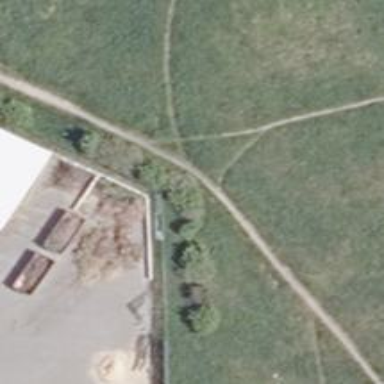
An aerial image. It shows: Ground path.